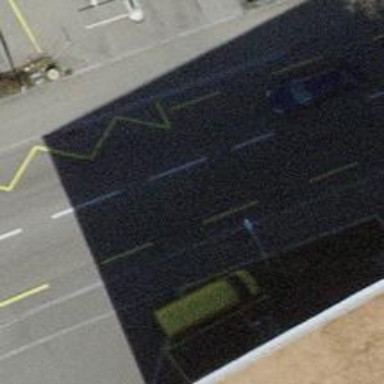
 featuring cycle lane and trolley wires."